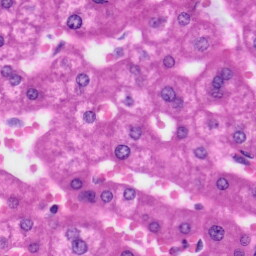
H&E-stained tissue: Liver